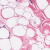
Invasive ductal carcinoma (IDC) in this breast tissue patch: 0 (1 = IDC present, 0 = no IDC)